Question:
jsfiddle.net/warpoluido/JkDhN/175/ - here is what I tried so far.
I'm trying to make the green part a little higher than the blue(or whatever color this is) one, like the image.
it has to be responsive
'''
<div class="modulo-titulopagina_verde">
<header class="modulo-titulopagina">
<div class="page-header">
<div class="container">
<div class="col-12 col-offset-1 col-lg-10 col-lg-offset-1">
<h1><span>{galeria}</span> {Mod_TituloTitulo}</h1>
</div>
</div>
<!--BEGIN MOD_TITULO_SUBTITULO -->
<!-- END MOD_TITULO_SUBTITULO -->
</div>
</div>
</header>
'''
CSS:
'''
.modulo-titulopagina {
position:relative;
background: #166270; /* Old browsers */
height: 65px;
width:33%;
-moz-border-radius-bottomtop: 50px;
border-top-right-radius: 50px;
}
.modulo-titulopagina_verde {
background: none repeat scroll 0 0 #72C267;
height: 65px;
position: relative;
width: 100%;
}
.modulo-titulopagina h1 {
color: #FFFFFF;
font-family: 'myriadpro-light';
font-size: 34px;
margin: -10px 0 0;
text-align: center;
}
'''
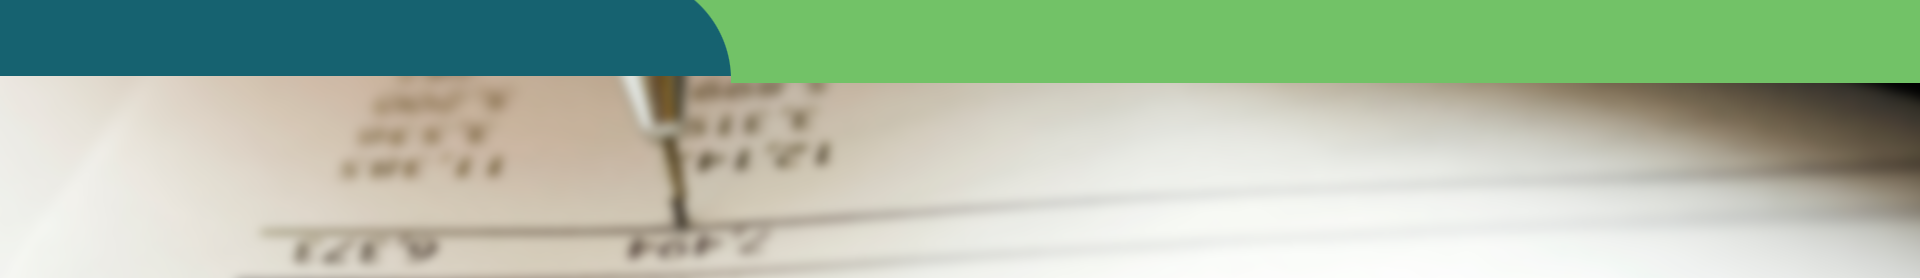
Answer: Would this suit you :
<URL>
CSS I added (I also set '.modulo-titulopagina_verde {height:65px;}') :
'''
.modulo-titulopagina_verde:after{
content:'';
background:inherit;
height:10px;
display:block;
width:47%;
position:absolute;
right:0;
}
'''
PS : I couldn't resist, flowers are much more peacefull than knifes...